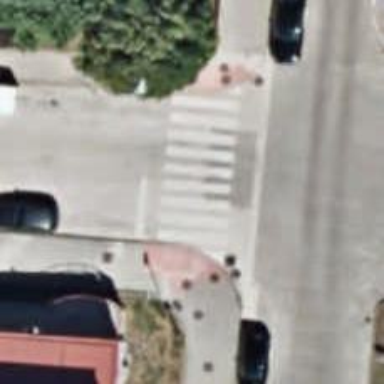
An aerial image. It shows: Zebra crossing on the road.